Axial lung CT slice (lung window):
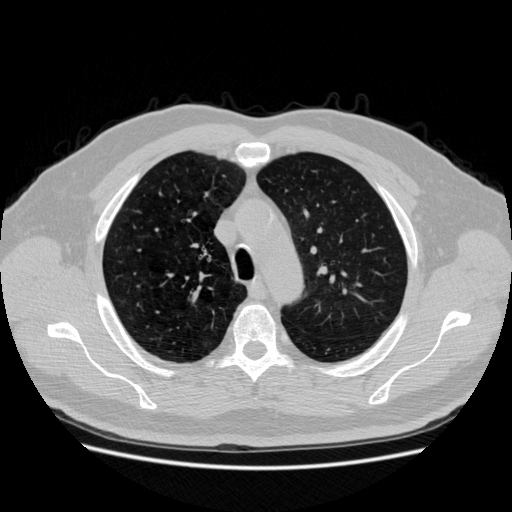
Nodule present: no